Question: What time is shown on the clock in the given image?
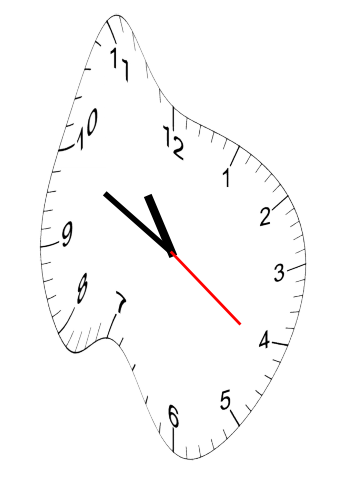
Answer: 10:49:21